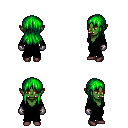
a pixel art fantasy rpg character, female body template, orc, green skin, black robe, gold greaves, green unkempt hairstyle, metal gloves, maroon shoes, four views (front, back, left, right), 2x2 character sprite sheet, small pixel art, hard edges, no anti-aliasing